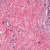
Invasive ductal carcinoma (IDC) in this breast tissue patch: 0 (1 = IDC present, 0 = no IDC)